Field crop: maize
Growth stage: 2
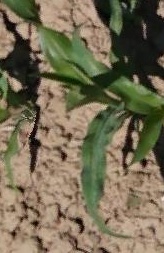
Species: maize